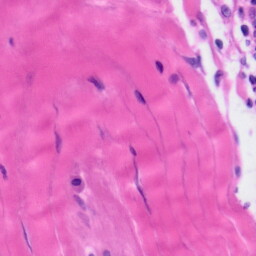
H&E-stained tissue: Tonsil